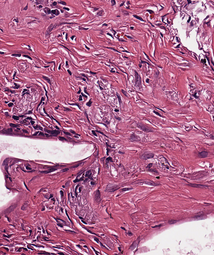
Tumor epithelial tissue: no
Tumor-associated stroma tissue: yes
Normal tissue: no